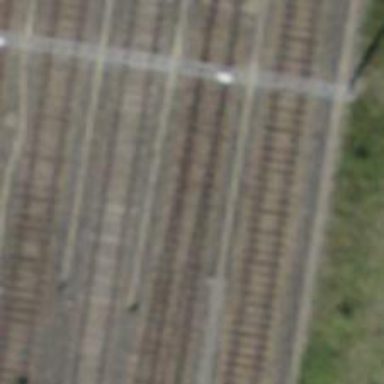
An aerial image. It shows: Rail siding with electrified contact lines for trains.